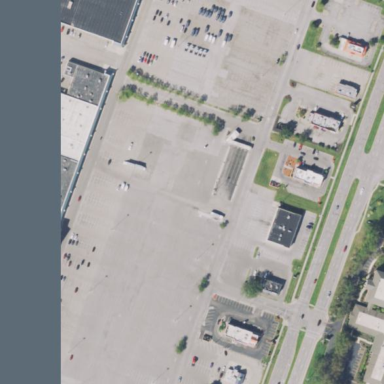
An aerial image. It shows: Parking area with asphalt surface. It is park and ride for buses.